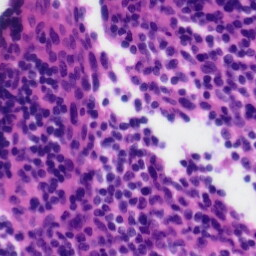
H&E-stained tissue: Tonsil